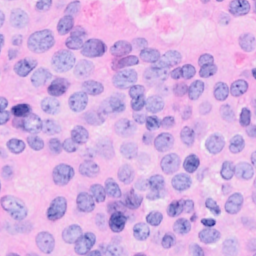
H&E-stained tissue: Breast